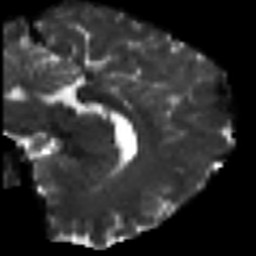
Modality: T2w
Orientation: sagittal
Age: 44
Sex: female
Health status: ill
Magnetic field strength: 3 T
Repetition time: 8.4 s
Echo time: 0.0926 s